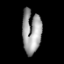
Tissue: prostate
Cell type: Fibroblasts
Senescence score: 0.8343
Nuclear area (px): 793
Mean DAPI intensity: 154.989